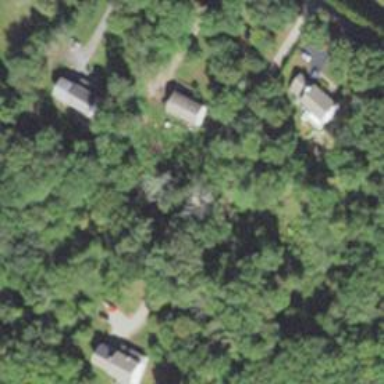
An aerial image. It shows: Residential driveway used as service road.